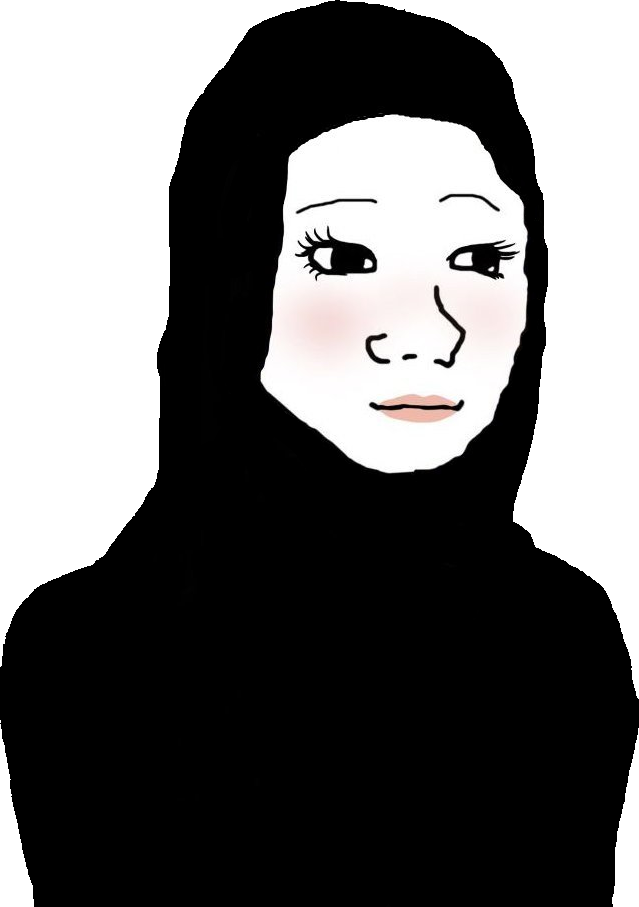
Label: 5_Trad_Wife